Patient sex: M
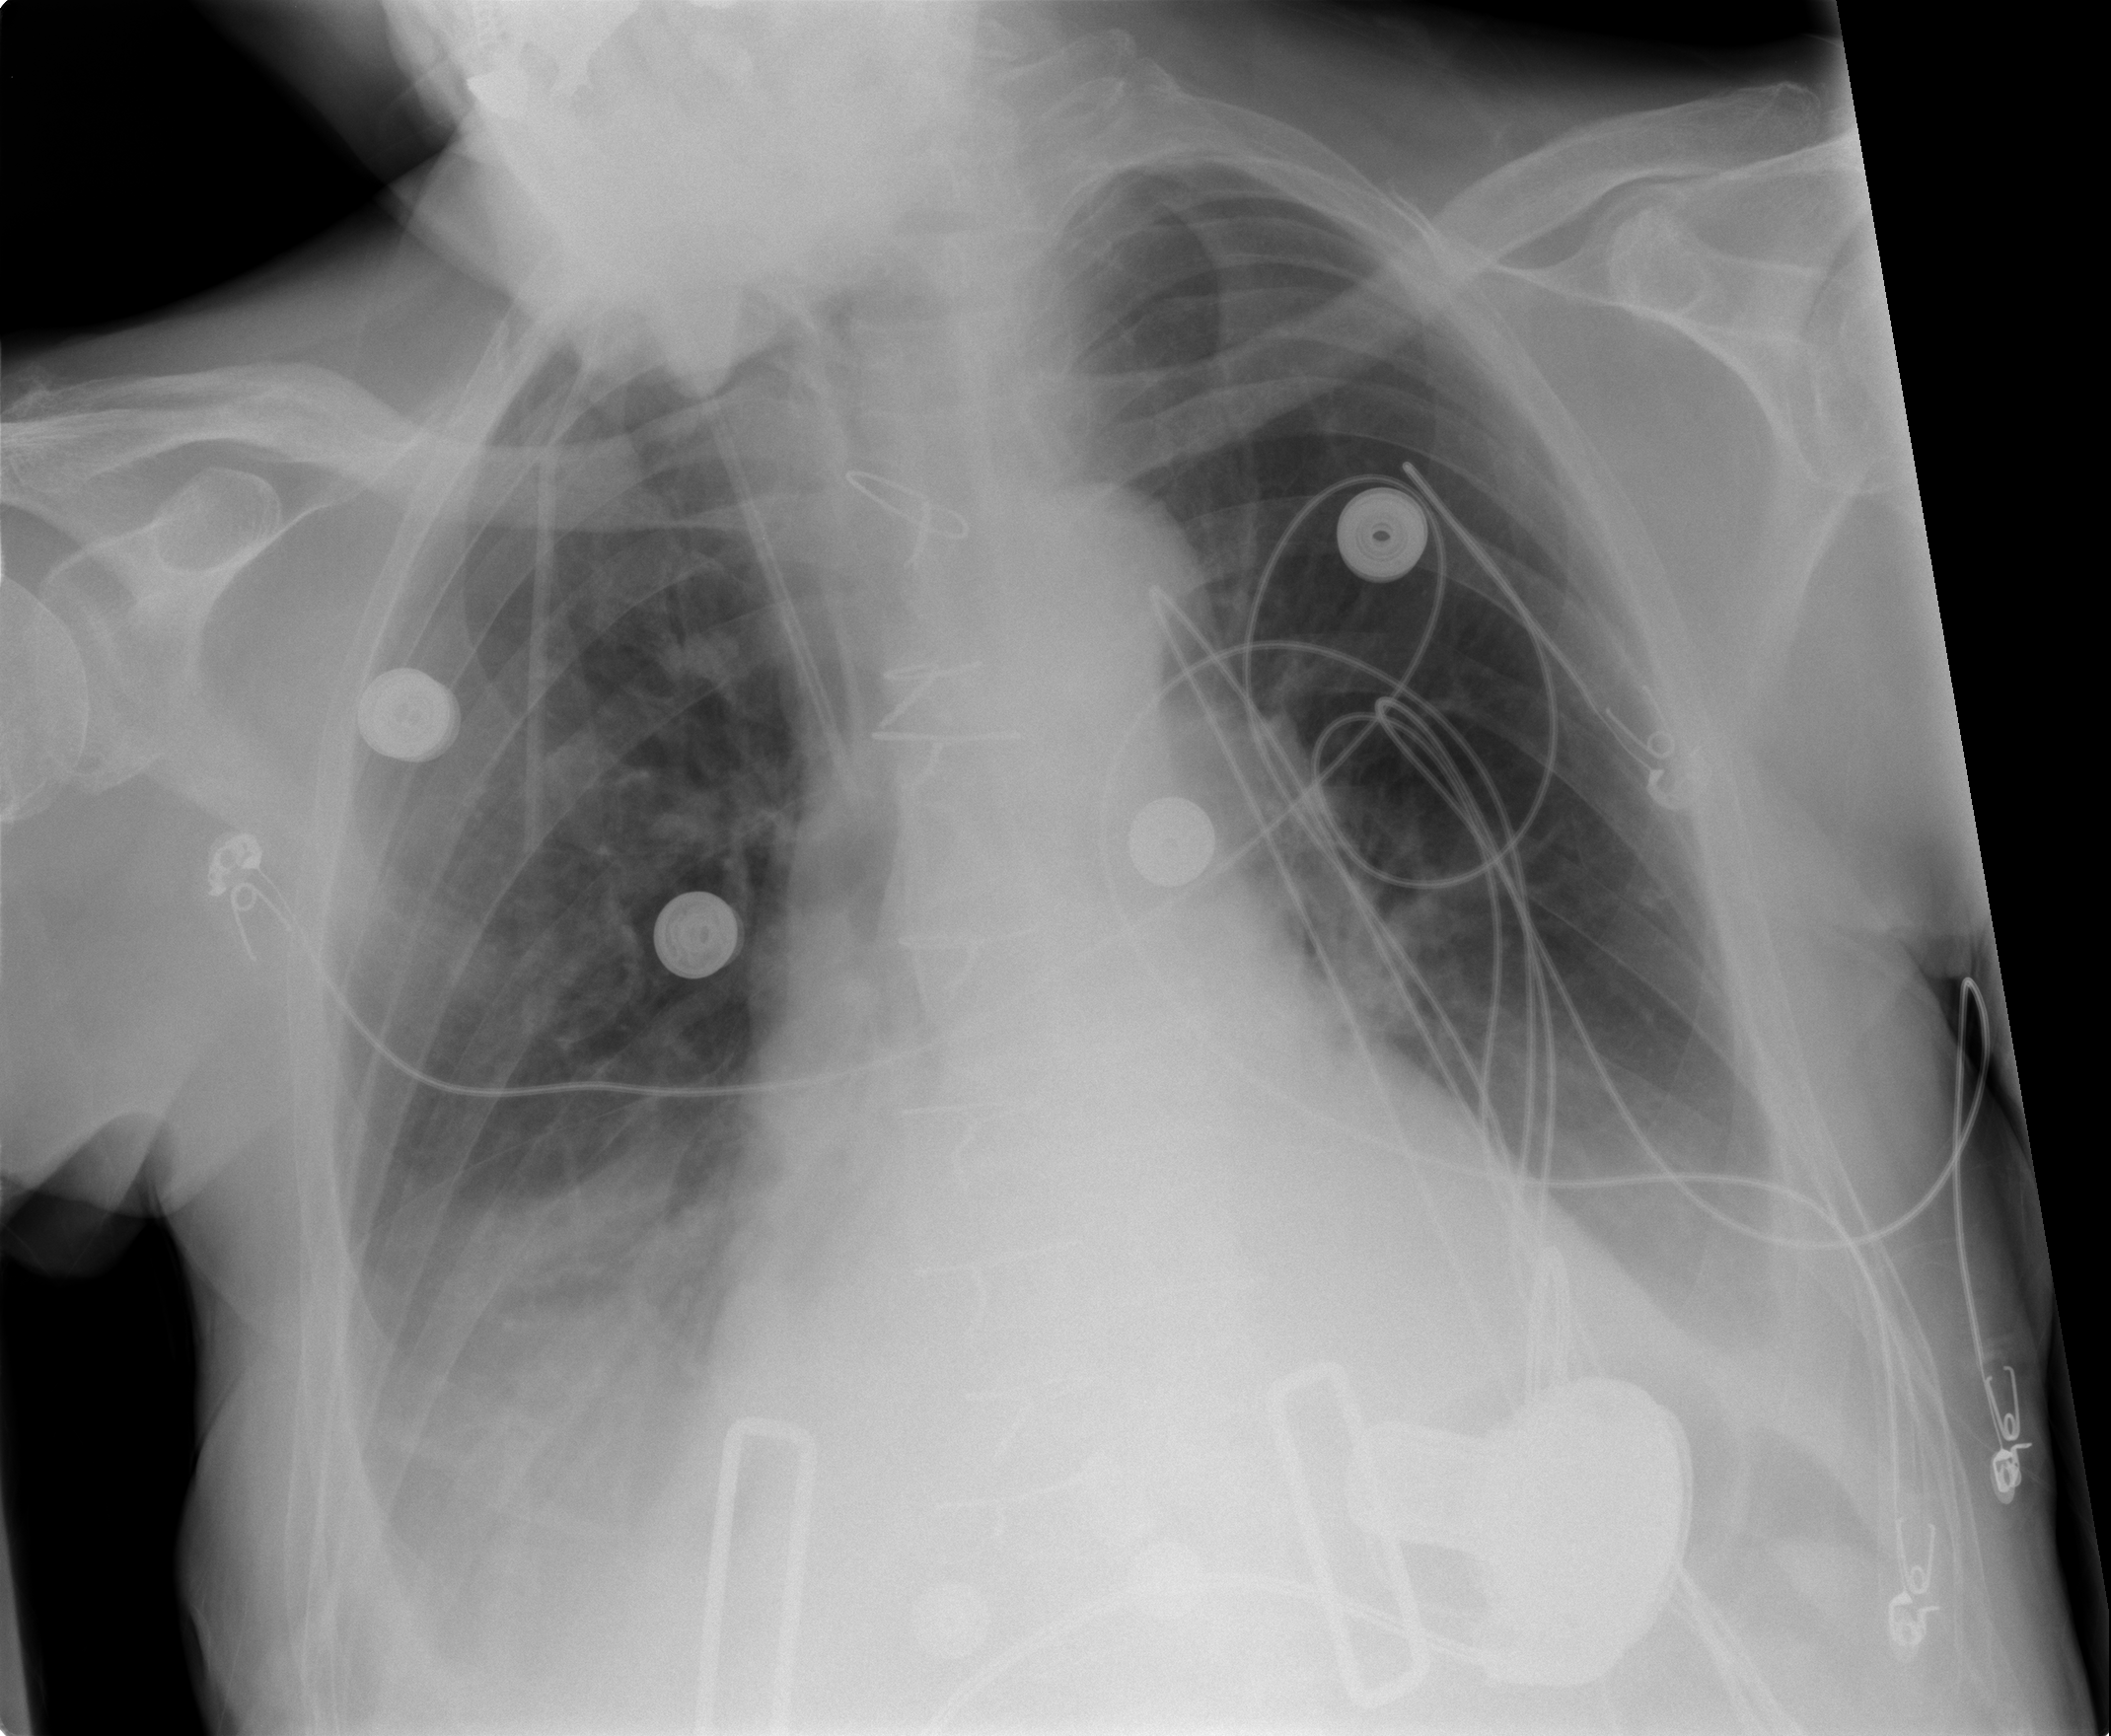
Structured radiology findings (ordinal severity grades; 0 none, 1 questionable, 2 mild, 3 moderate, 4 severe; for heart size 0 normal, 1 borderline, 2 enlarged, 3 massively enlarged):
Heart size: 2
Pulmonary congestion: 2
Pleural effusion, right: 2
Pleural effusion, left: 2
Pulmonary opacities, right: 0
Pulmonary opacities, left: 0
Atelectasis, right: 2
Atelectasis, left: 2